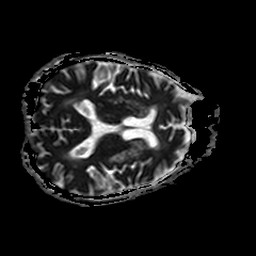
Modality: ADC
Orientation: axial
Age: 80
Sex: male
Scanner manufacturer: philips
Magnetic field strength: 3 T
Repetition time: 3.076 s
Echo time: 0.076 s